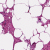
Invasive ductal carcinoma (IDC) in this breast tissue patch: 0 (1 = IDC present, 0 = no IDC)